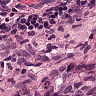
Metastatic tissue present: yes